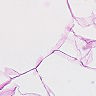
Metastatic tissue present: no